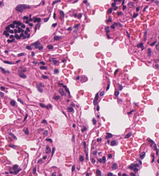
Tumor epithelial tissue: no
Tumor-associated stroma tissue: no
Normal tissue: yes